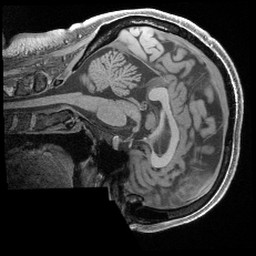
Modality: T1w
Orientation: sagittal
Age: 34
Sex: female
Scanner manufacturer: siemens
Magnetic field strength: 3 T
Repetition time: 2.4 s
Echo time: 0.00241 s